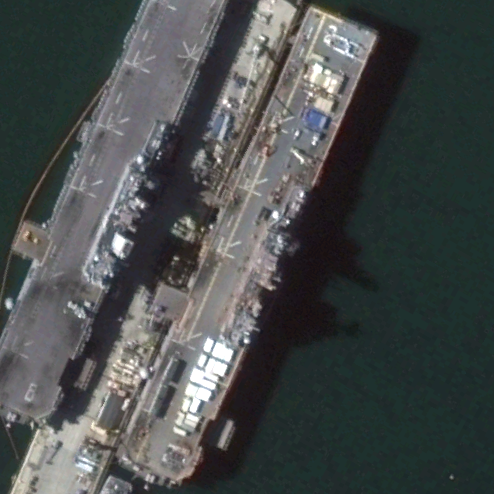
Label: assault